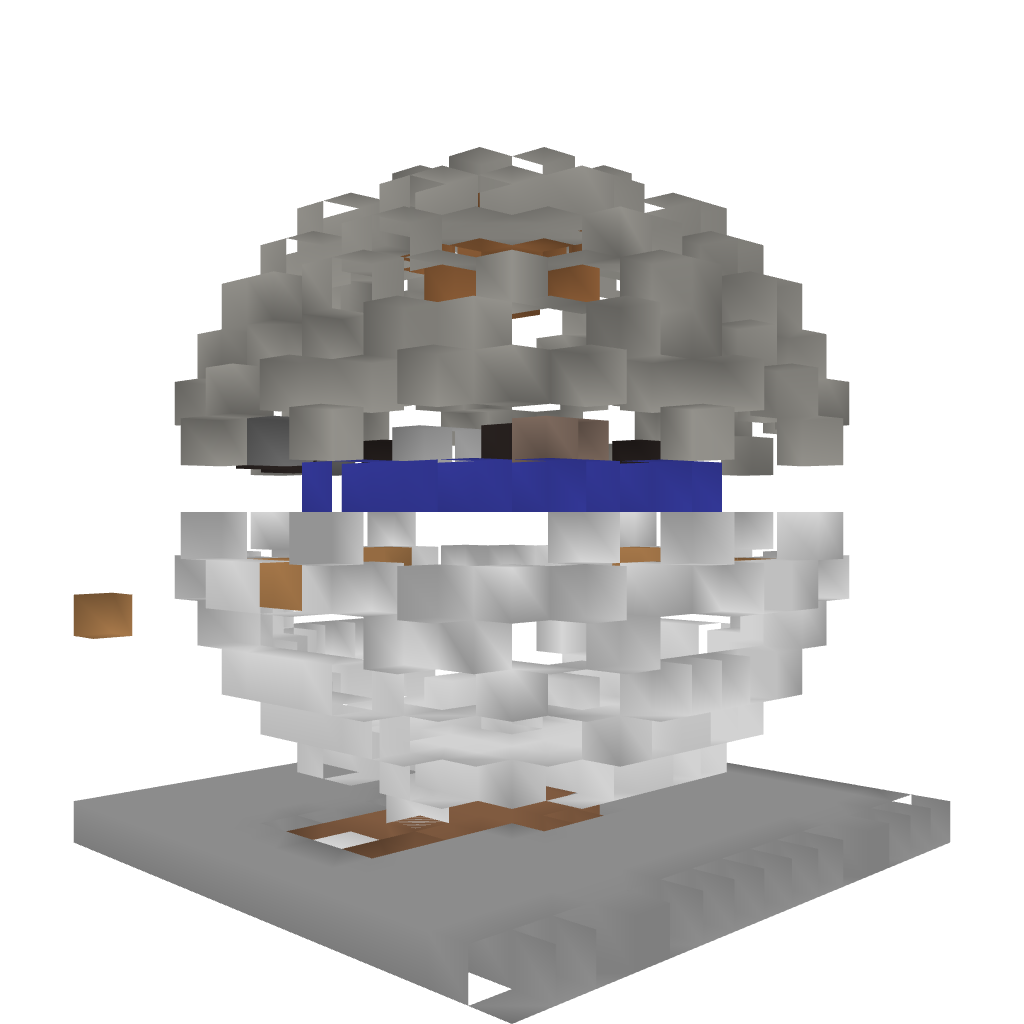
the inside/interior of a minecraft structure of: Sphere House